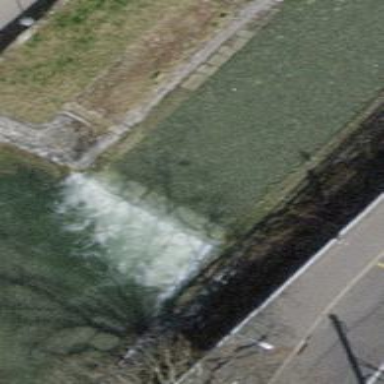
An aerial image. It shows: Weir in waterway.